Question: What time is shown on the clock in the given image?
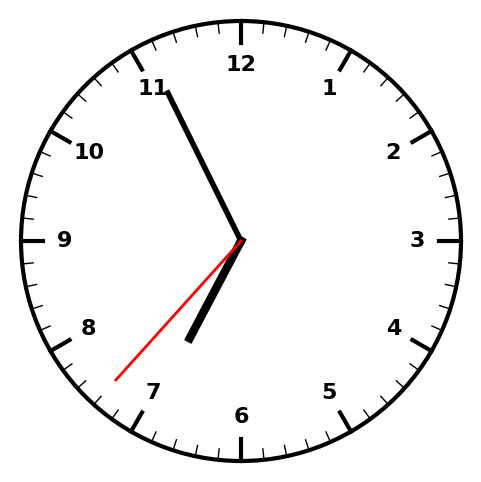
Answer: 06:55:37